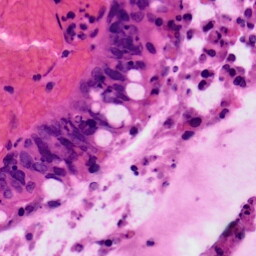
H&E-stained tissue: Colon